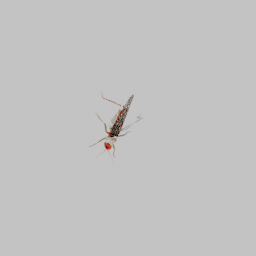
Label: animals